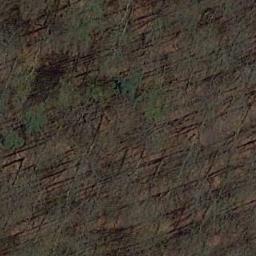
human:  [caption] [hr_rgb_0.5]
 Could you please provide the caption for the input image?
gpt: The forest has some sparse green trees randomly arranged and the forest soil is deep yellow .

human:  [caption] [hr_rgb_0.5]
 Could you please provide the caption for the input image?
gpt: This is a dense forest .

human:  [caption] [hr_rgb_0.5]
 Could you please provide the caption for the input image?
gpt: Many withered trees are in a forest .

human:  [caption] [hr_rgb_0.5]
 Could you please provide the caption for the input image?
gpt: The forest is full of dry trees .

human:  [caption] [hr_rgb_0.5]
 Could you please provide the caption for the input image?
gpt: A sparse forest with some withered trees .